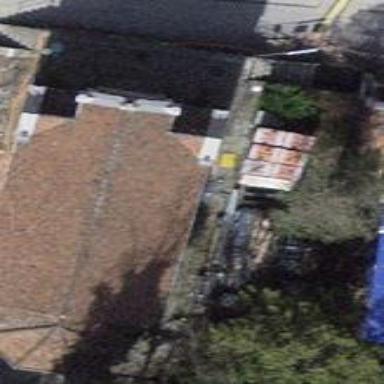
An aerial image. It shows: Place of worship with gabled roof.